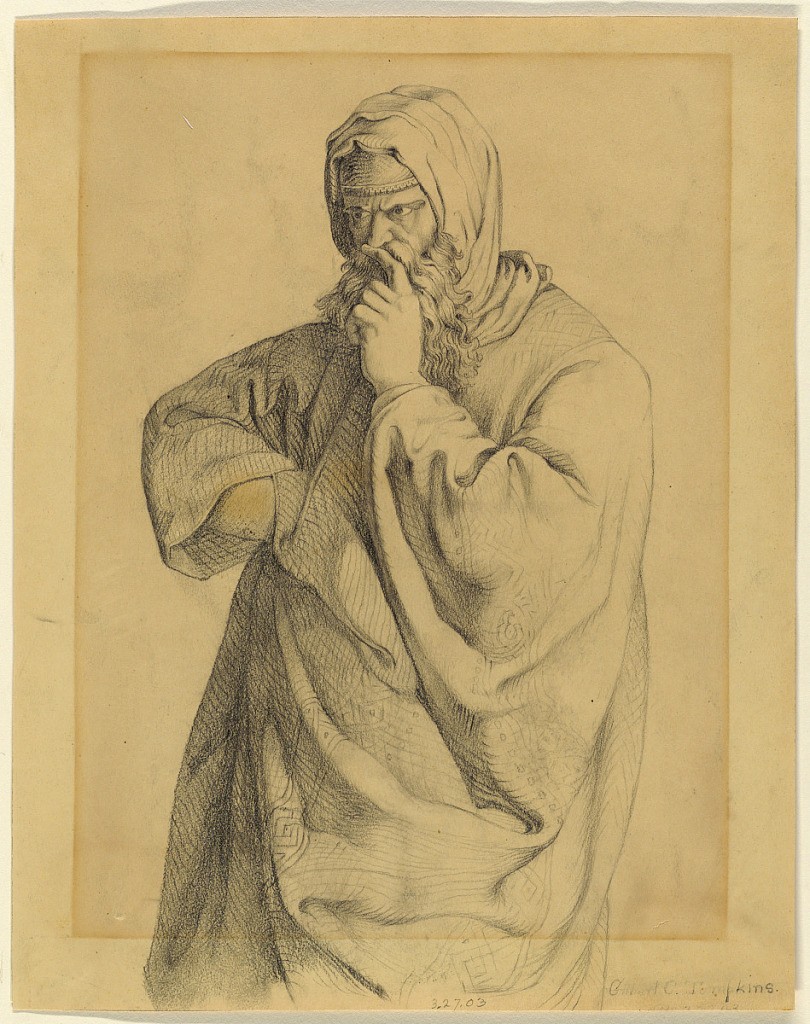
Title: Philosopher
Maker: Gilbert Tompkins, New York, NY, USA
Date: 1902
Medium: Pencil on cream paper
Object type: Drawing
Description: Vertical rectangle. Three-quarter length figure of a bearded man, turned toward the left. He is heavily draped, including a hood-like covering over his head. His left hand is raised to his head in gesture of deep thought. signed, lower right.